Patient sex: M
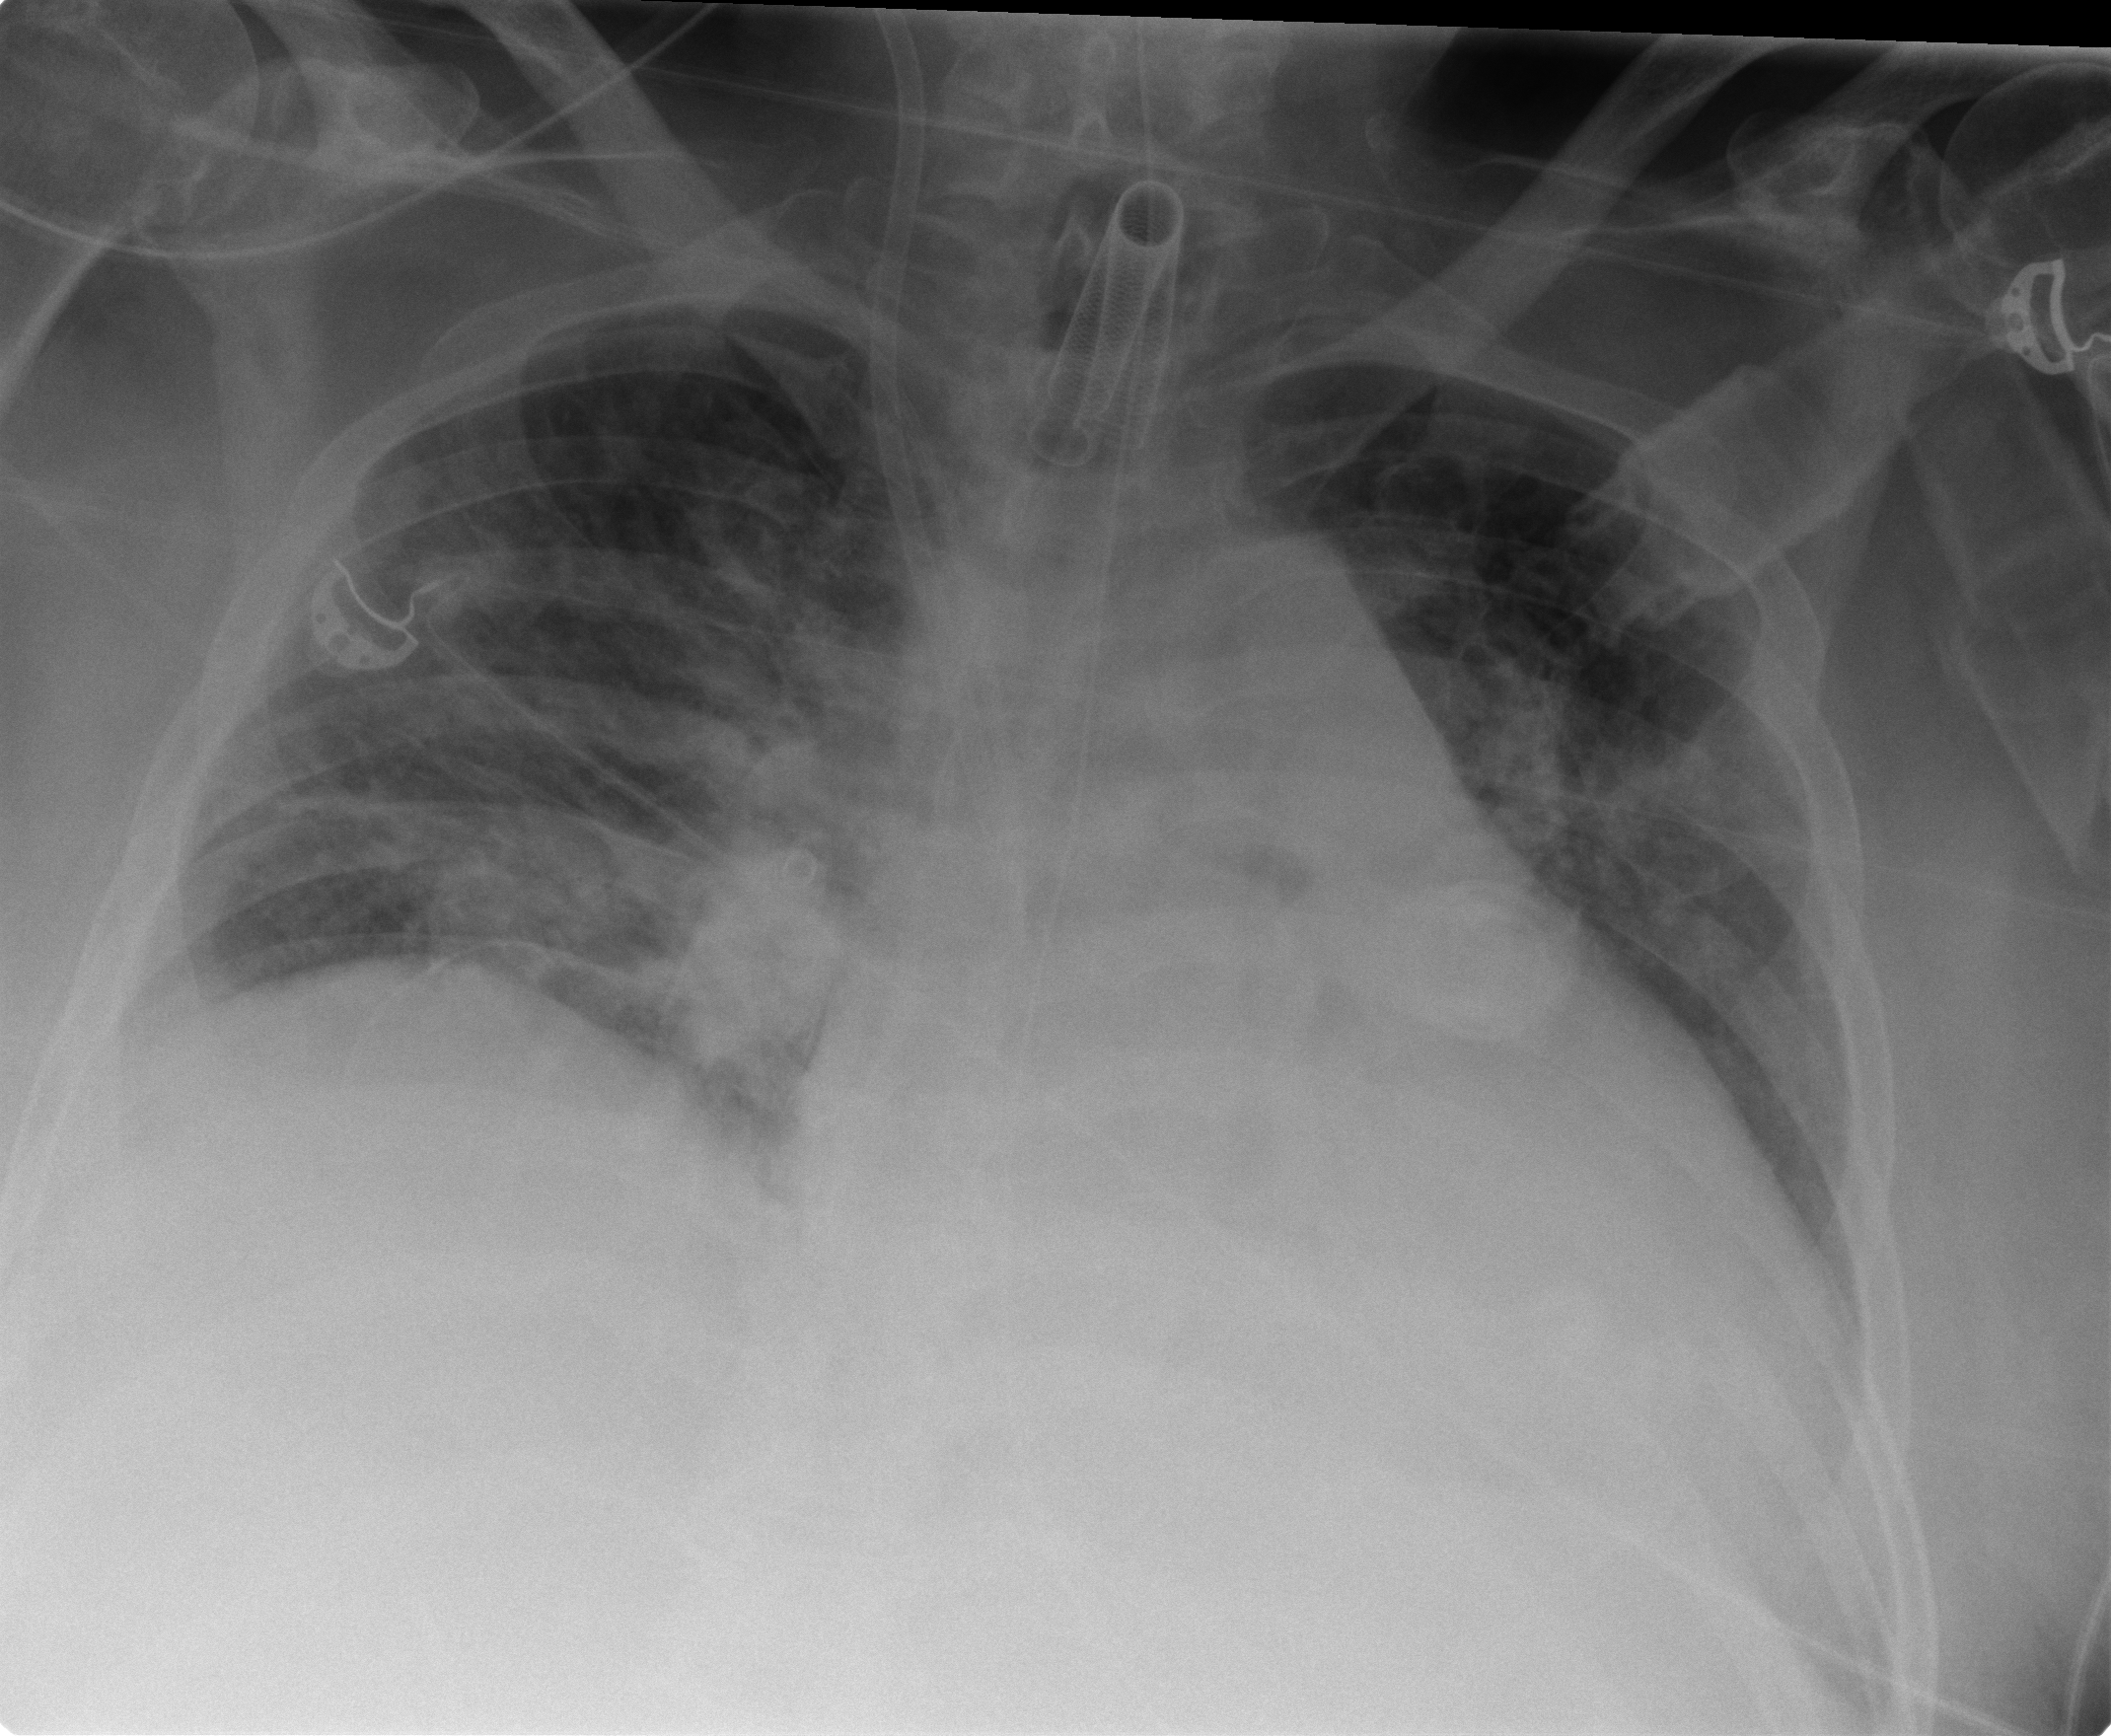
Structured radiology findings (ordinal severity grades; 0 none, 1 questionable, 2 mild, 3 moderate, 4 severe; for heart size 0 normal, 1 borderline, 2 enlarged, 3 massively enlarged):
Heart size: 2
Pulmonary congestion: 3
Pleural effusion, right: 1
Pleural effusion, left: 1
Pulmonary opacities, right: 2
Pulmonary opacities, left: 0
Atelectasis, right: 2
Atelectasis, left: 0